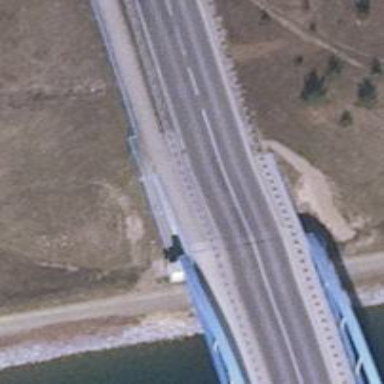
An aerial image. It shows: Secondary road bridge with asphalt surface and arch structure. There is sidewalk on the left side.